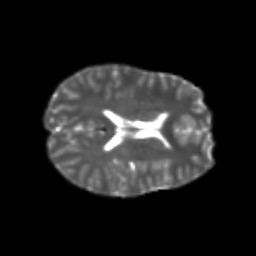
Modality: T2w
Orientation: axial
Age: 23
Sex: female
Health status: healthy
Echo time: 0.074 s